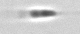
Label: flagellate_morphotype3